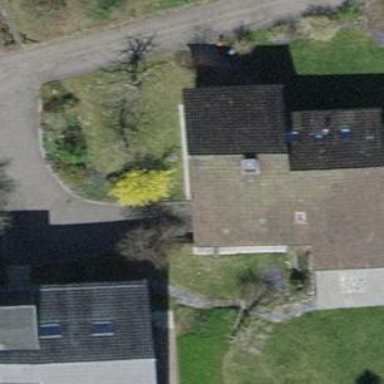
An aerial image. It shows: Detached building with tiled roof.